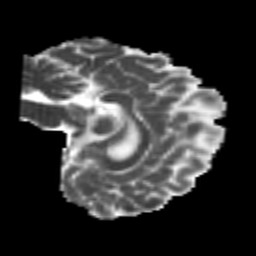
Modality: MD
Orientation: sagittal
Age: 22
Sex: female
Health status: healthy
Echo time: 0.074 s